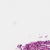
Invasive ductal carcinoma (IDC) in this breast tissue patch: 0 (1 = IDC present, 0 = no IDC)